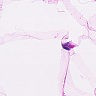
Metastatic tissue present: no